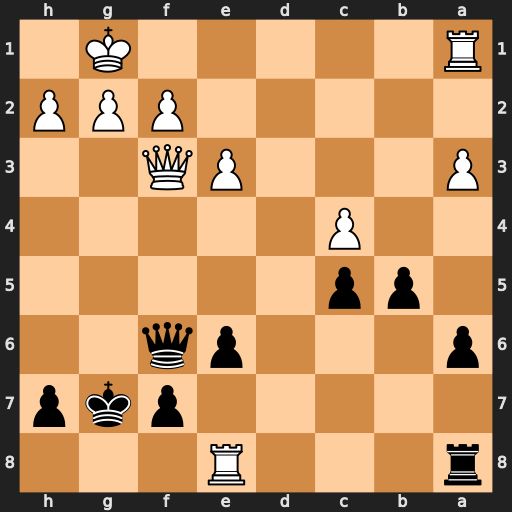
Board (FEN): r3R3/5pkp/p3pq2/1pp5/2P5/P3PQ2/5PPP/R5K1
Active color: b
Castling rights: -
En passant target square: -
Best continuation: Qxa1+ Qd1 Qxd1#